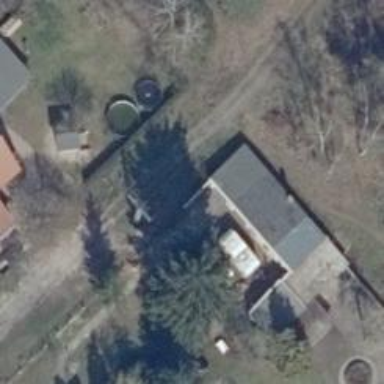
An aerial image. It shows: Group of garages.